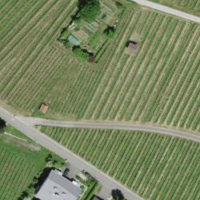
EUNIS habitat code: 40
Species observed at this site:
Emberiza cirlus